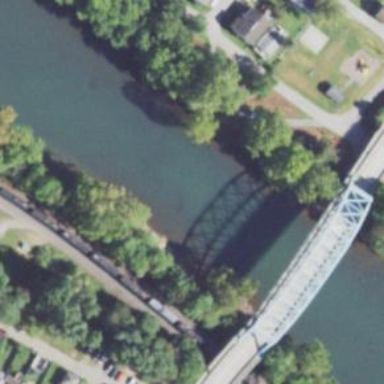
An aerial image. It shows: Man-made bridge.